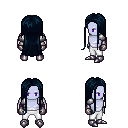
a pixel art fantasy rpg character, male body template, dark elf, purple skin, steel arm armor, white pants, raven extra-long hairstyle, metal gloves, metal boots, four views (front, back, left, right), 2x2 character sprite sheet, small pixel art, hard edges, no anti-aliasing